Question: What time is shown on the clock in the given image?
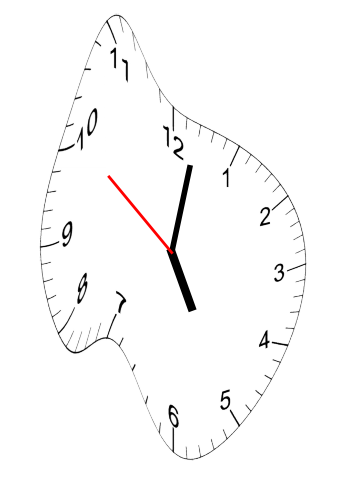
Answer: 05:01:51